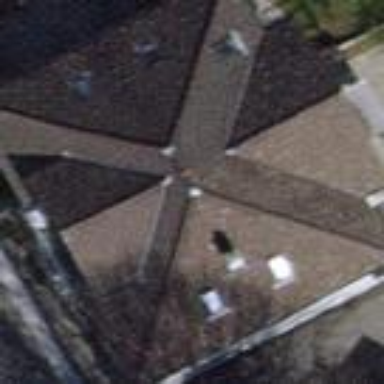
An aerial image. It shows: Detached building with hipped roof.